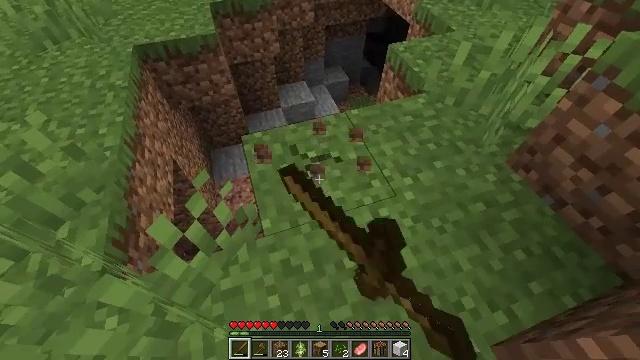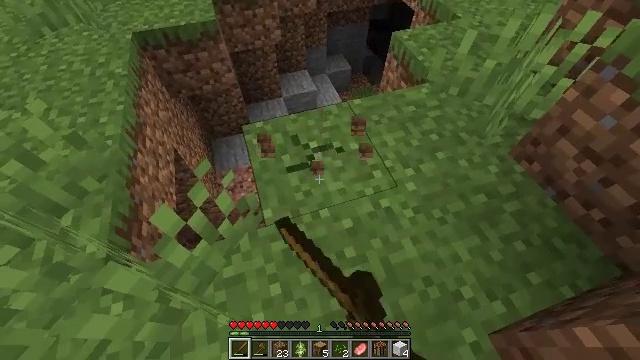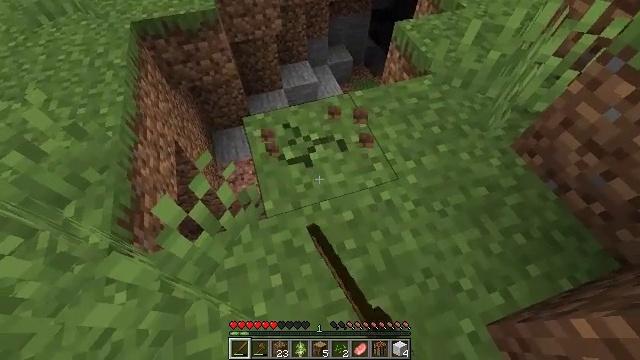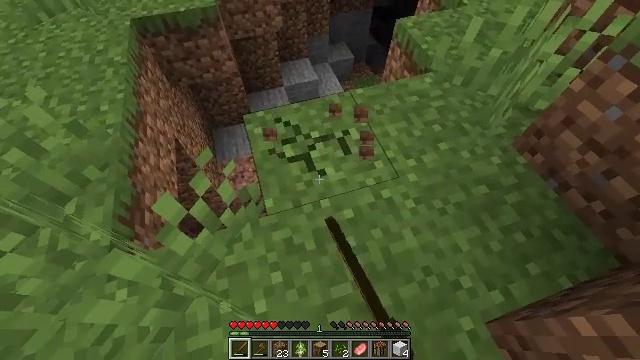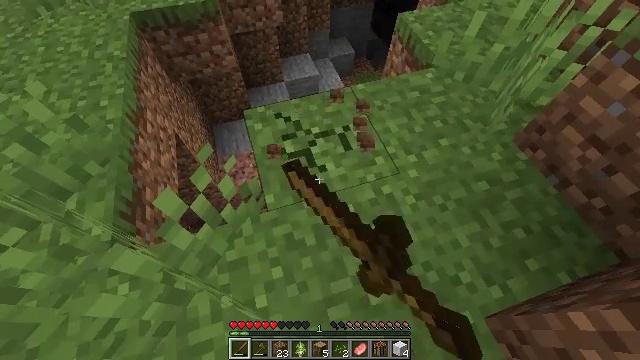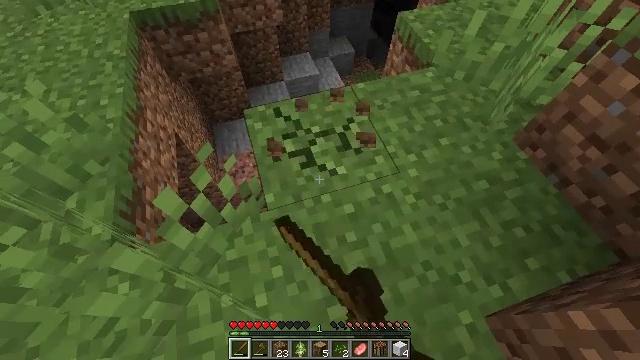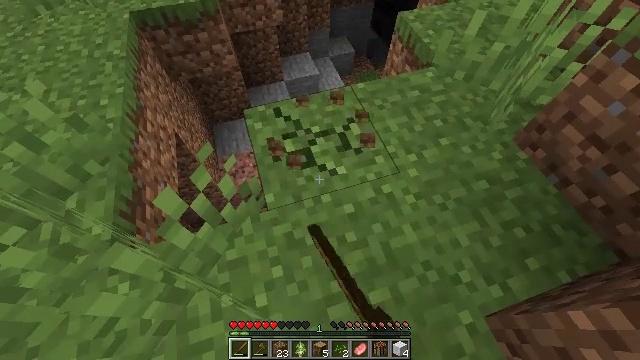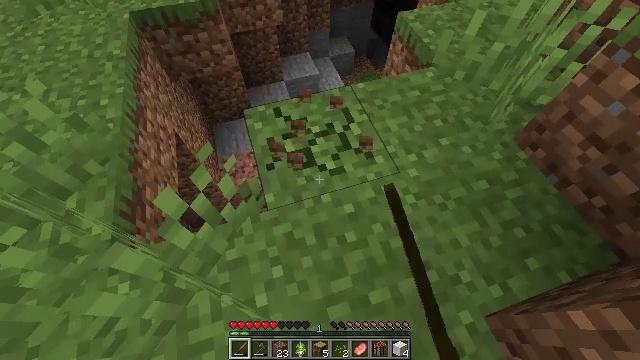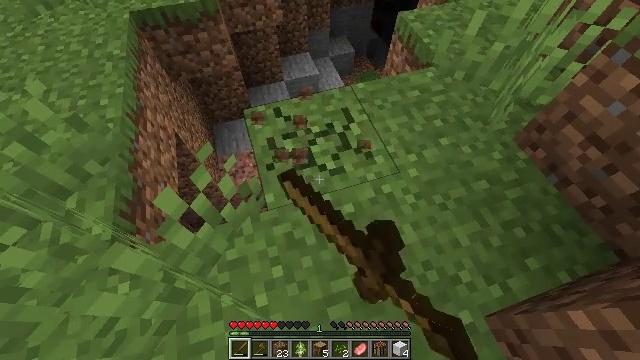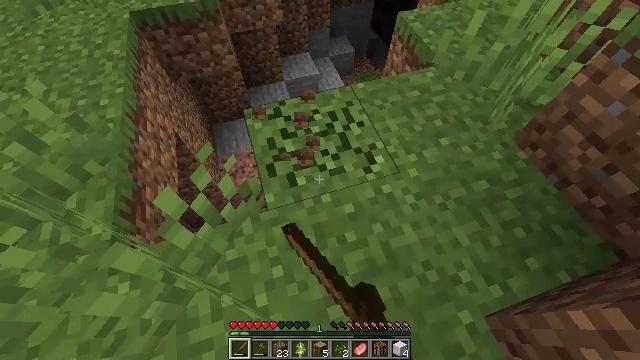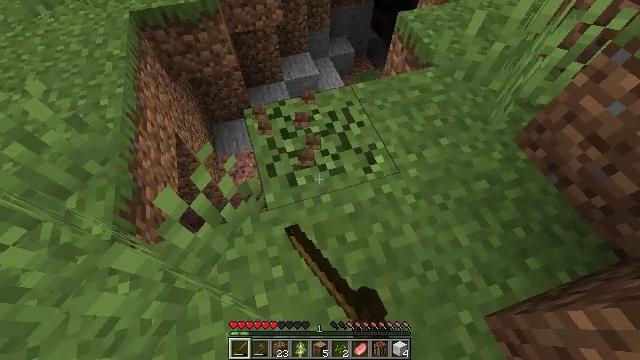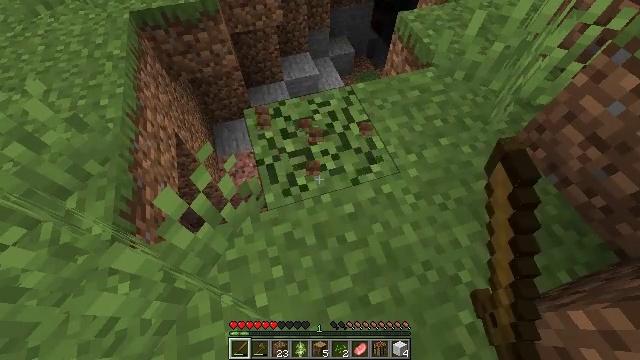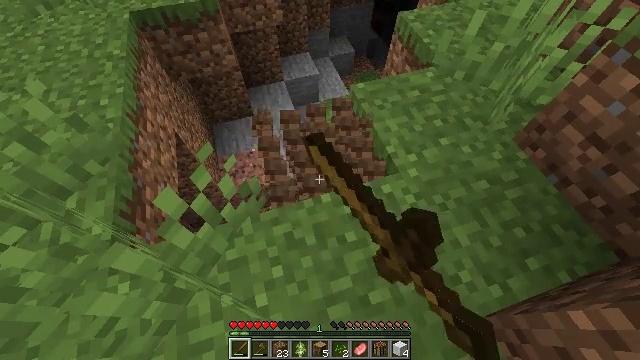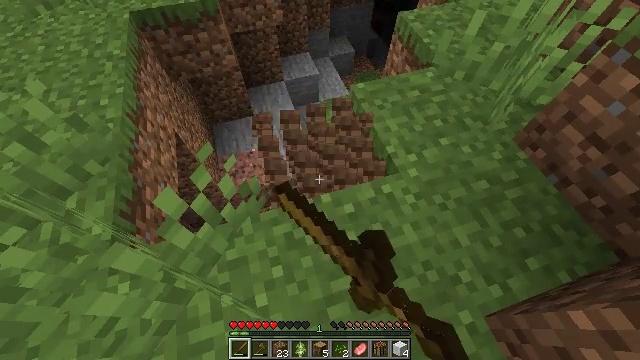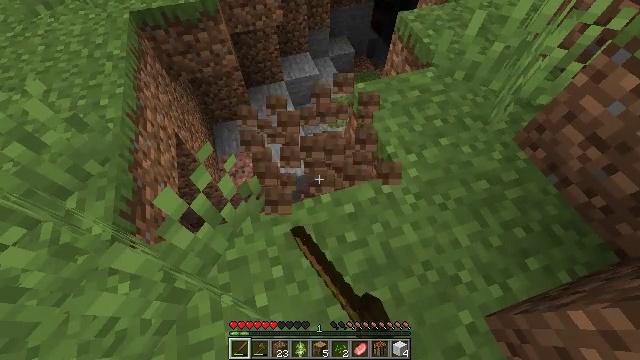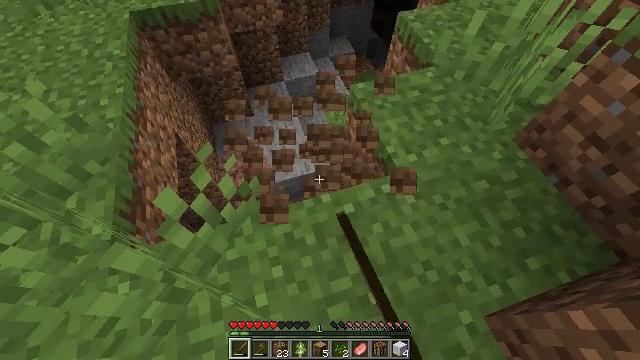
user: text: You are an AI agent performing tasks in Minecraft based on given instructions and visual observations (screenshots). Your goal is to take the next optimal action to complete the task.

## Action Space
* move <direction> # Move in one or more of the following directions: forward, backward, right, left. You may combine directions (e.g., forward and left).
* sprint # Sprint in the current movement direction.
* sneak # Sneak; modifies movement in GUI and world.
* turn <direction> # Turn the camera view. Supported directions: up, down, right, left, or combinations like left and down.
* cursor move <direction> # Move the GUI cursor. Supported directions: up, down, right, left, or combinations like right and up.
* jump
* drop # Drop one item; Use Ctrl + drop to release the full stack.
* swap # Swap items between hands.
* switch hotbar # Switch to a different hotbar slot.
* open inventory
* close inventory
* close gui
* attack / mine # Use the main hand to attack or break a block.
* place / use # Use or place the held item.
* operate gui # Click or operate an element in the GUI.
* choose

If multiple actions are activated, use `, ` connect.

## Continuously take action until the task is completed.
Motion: motion action
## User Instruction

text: Dig up the grass block for dirt.
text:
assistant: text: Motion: turn down, attack / mine
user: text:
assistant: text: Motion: turn down, attack / mine
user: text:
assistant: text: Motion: attack / mine
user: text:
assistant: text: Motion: attack / mine
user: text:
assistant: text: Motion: attack / mine
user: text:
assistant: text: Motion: attack / mine
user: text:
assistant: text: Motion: attack / mine
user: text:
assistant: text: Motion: attack / mine
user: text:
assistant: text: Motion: attack / mine
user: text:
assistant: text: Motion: attack / mine
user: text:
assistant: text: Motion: attack / mine
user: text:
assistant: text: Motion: attack / mine
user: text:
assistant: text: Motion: attack / mine
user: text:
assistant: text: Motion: attack / mine
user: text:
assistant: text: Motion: attack / mine
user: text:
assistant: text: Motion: attack / mine
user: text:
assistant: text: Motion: attack / mine
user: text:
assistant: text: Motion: attack / mine
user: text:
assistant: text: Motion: attack / mine
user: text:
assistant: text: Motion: attack / mine
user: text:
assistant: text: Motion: move forward, attack / mine
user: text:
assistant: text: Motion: move forward, turn right and down
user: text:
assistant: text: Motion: move forward, turn right and down
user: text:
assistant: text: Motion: move forward, turn right and up
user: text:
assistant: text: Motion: turn right
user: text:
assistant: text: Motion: turn right
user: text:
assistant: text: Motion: turn right and down
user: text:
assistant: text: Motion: turn right
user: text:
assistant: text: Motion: no_op
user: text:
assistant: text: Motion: no_op